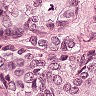
Metastatic tissue present: yes